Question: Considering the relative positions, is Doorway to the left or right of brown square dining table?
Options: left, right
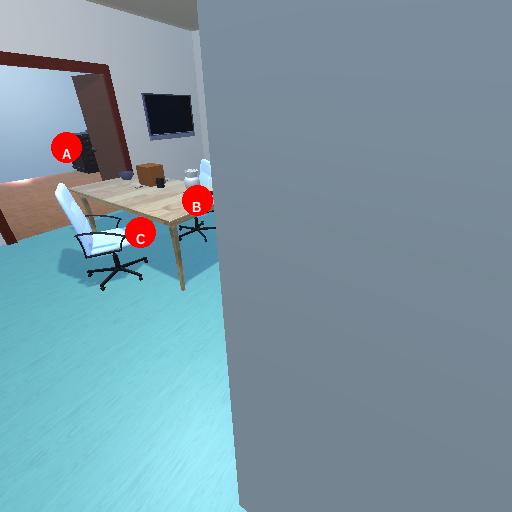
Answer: left